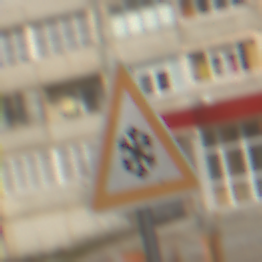
Verkehrszeichen: SchneeOderEisglaette
Umgebung: Outdoor, Urban
Tageszeit: MorningAfternoon
Wetter: PartlyCloudy
Licht: Natural
Jahreszeit: NotSpecified
Kontrast: HighContrast